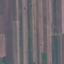
Land use / land cover: AnnualCrop